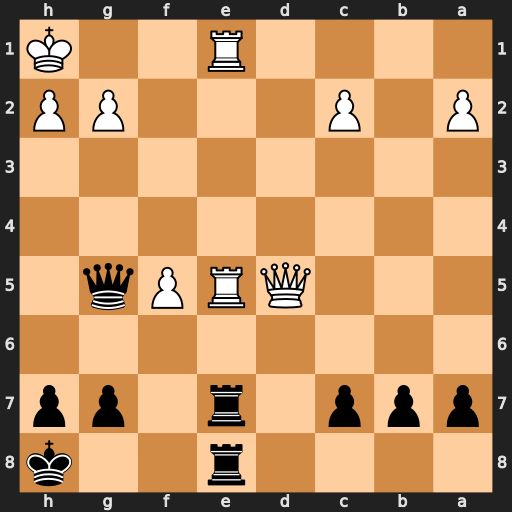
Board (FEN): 4r2k/ppp1r1pp/8/3QRPq1/8/8/P1P3PP/4R2K
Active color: b
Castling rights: -
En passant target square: -
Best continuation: Rxe5 Qxe5 Rxe5